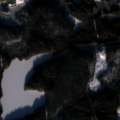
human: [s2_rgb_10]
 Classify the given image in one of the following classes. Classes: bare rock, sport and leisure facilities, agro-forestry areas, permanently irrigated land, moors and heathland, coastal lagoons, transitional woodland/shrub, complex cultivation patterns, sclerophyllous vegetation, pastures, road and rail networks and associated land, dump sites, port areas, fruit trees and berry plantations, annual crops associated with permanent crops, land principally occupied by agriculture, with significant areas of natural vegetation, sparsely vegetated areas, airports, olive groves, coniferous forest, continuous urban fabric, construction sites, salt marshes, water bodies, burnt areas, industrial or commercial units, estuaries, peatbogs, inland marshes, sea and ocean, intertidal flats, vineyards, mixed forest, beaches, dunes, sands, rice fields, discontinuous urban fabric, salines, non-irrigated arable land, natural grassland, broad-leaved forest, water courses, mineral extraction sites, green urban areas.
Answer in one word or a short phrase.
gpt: coniferous forest, mixed forest, transitional woodland/shrub, water bodies